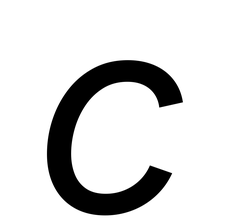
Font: Inter-Italic_Italic